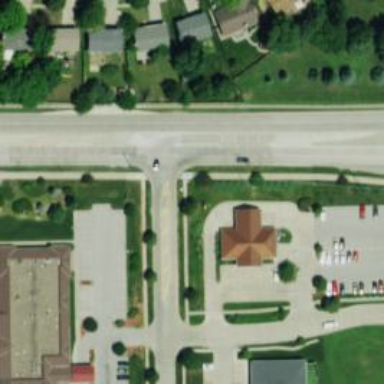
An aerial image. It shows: Stop road.